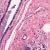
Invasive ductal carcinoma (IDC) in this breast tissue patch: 0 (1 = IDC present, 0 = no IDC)